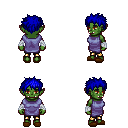
a pixel art fantasy rpg character, female body template, orc, green skin, chain tabard jacket, gold greaves, blue bedhead hairstyle, white cloth bandages, brown slippers, four views (front, back, left, right), 2x2 character sprite sheet, small pixel art, hard edges, no anti-aliasing